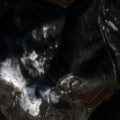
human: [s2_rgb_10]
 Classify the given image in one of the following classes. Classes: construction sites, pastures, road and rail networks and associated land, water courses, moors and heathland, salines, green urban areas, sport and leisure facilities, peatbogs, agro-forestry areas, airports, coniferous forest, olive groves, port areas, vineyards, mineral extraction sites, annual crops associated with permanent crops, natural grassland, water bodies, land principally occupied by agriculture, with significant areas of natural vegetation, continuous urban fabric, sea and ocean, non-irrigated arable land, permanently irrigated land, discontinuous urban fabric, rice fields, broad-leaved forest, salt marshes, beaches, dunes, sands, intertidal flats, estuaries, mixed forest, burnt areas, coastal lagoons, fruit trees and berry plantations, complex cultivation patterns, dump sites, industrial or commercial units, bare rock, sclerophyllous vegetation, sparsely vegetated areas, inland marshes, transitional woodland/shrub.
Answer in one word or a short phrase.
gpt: broad-leaved forest, natural grassland